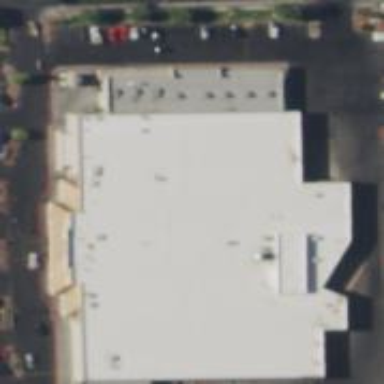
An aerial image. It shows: Supermarket.